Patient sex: F
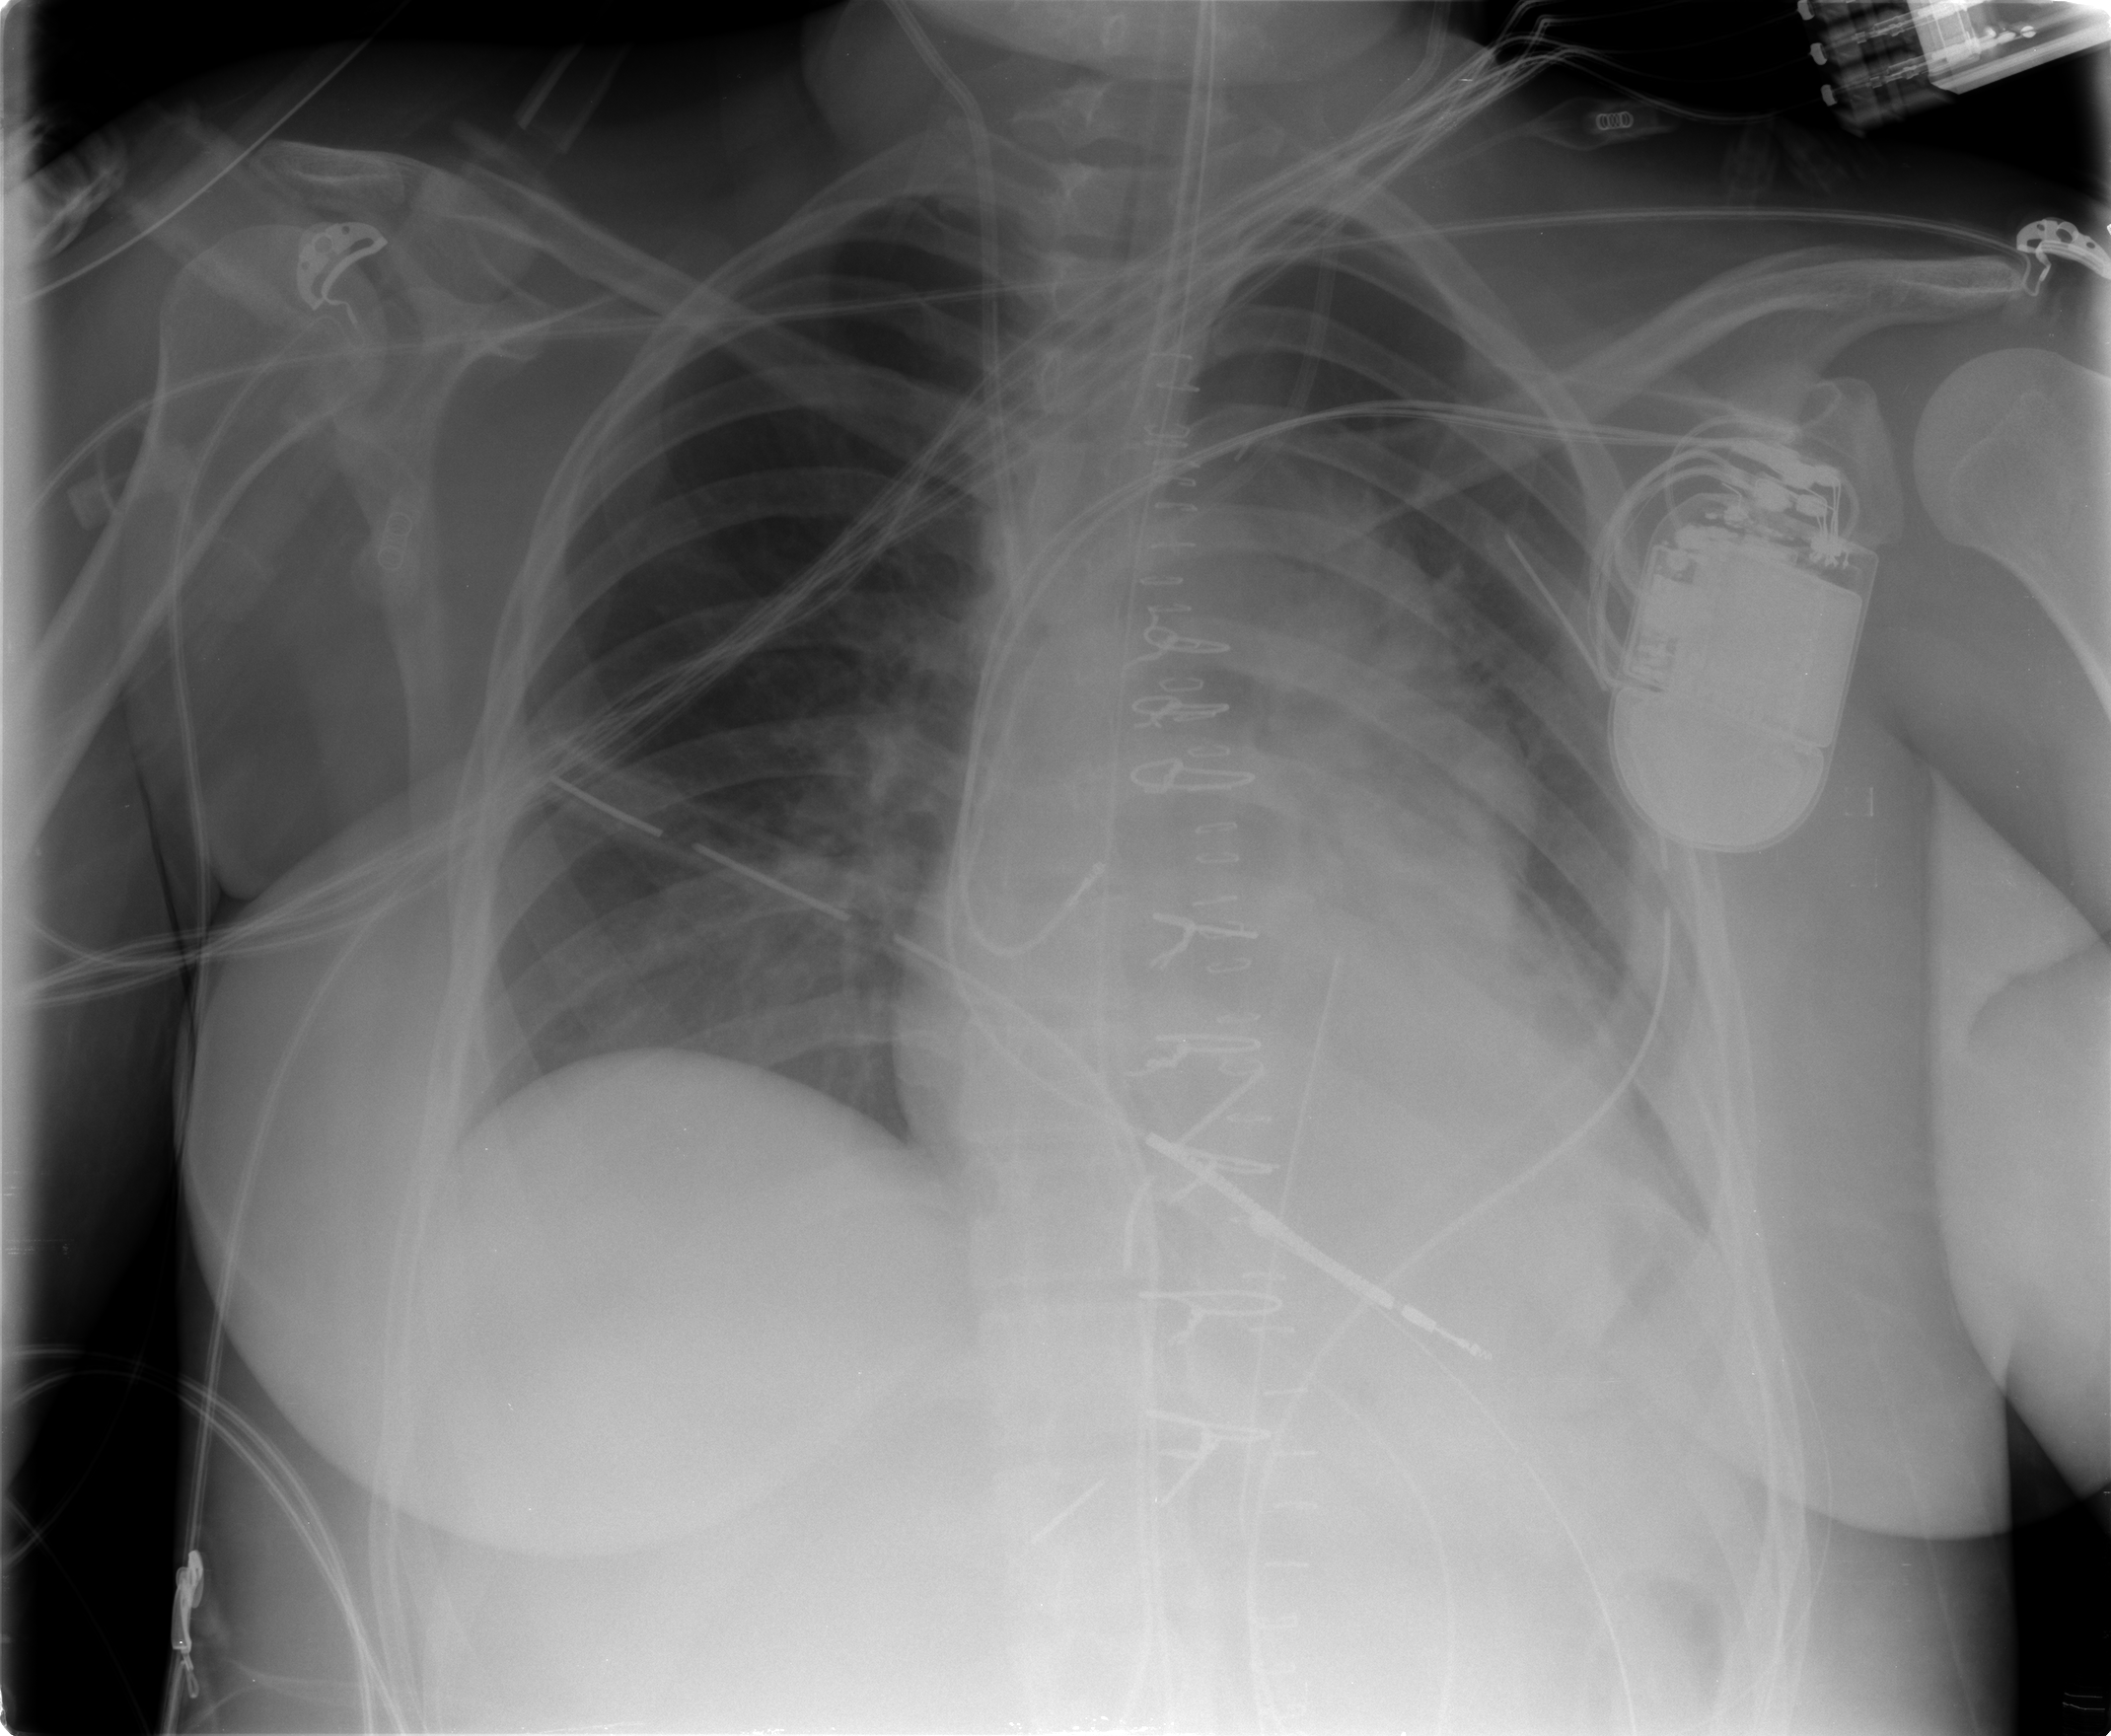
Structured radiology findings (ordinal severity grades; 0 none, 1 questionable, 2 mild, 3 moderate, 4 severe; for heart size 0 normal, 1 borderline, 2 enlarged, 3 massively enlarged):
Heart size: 1
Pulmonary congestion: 2
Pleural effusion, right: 2
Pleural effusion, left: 2
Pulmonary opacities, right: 0
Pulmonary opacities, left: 2
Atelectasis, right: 0
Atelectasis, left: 2